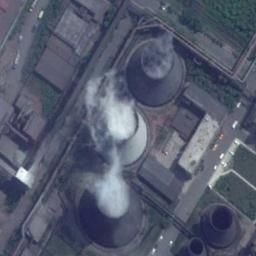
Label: thermal_power_station